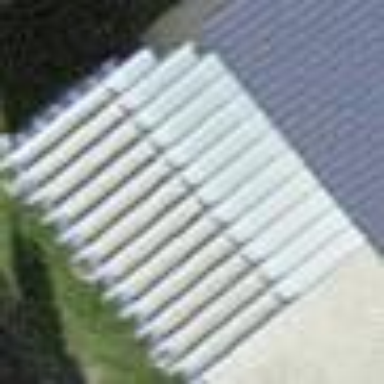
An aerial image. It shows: Garage building.